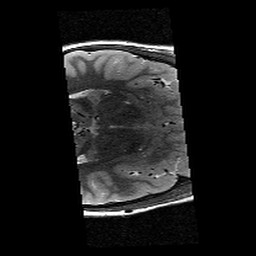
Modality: T2w
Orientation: axial
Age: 12
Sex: female
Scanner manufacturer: siemens
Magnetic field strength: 3 T
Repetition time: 9.23 s
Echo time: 0.067 s